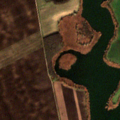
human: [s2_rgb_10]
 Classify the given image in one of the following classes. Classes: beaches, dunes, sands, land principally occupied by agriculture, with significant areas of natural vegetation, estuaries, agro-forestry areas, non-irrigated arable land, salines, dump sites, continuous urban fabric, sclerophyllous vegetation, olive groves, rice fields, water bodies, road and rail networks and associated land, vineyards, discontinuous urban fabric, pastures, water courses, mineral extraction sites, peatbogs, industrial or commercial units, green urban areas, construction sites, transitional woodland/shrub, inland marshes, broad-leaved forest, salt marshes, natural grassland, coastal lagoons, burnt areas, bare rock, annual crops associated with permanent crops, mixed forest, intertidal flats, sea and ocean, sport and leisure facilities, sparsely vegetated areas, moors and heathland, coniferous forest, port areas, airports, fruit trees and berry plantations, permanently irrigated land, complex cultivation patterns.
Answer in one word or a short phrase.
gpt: sport and leisure facilities, non-irrigated arable land, transitional woodland/shrub, water bodies